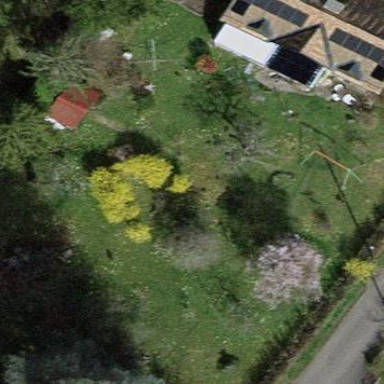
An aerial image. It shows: Garden enclosed by fence.